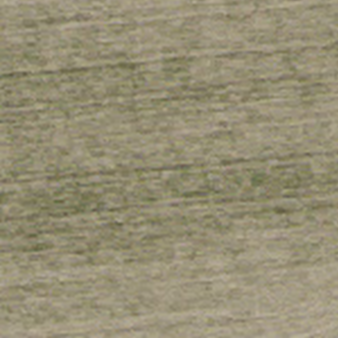
Label: other